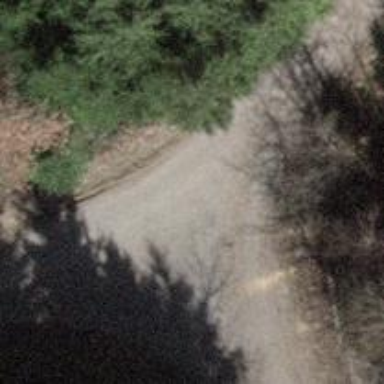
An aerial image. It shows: Track with grade 2 gravel surface.